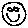
Label: smiley face